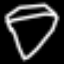
Label: diamond